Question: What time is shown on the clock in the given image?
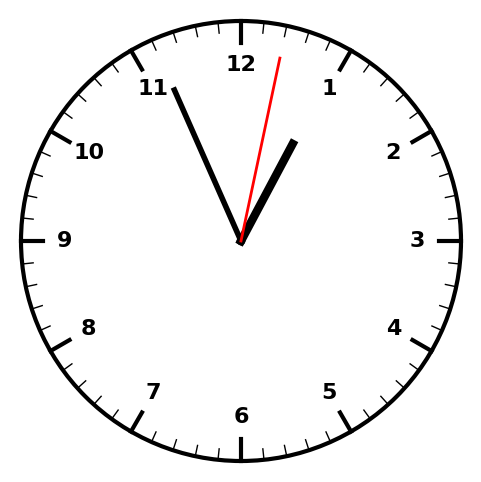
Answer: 12:56:02